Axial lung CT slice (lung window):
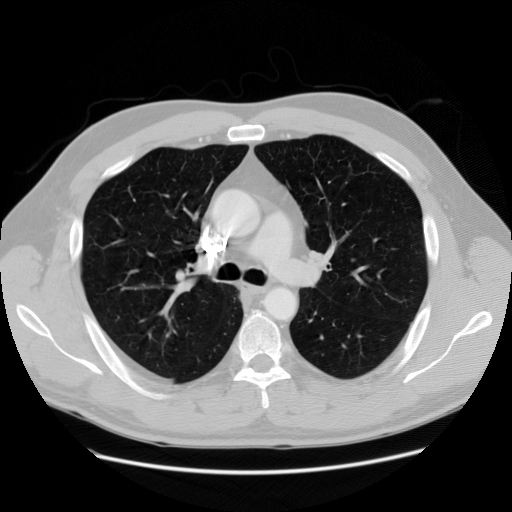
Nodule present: no